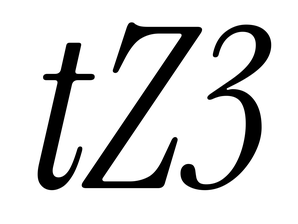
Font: InstrumentSerif-Italic